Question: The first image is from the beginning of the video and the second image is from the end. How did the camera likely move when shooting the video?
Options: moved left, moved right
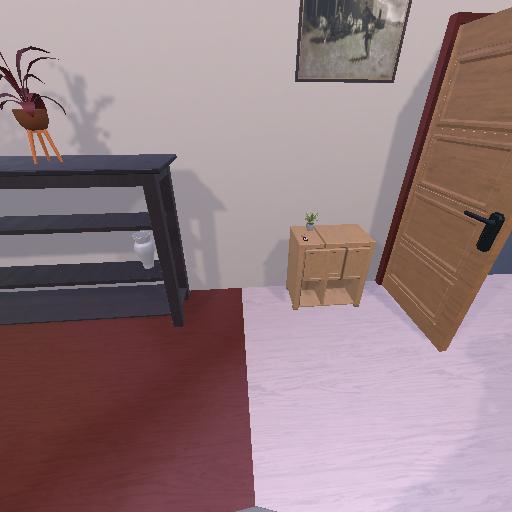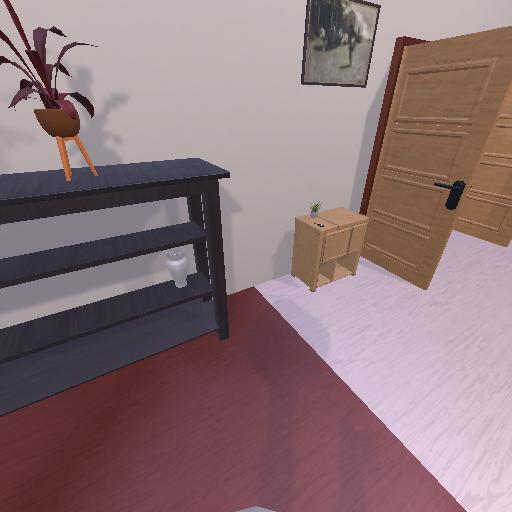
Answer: moved left